Field crop: maize
Growth stage: 2
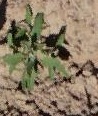
Species: atriplex